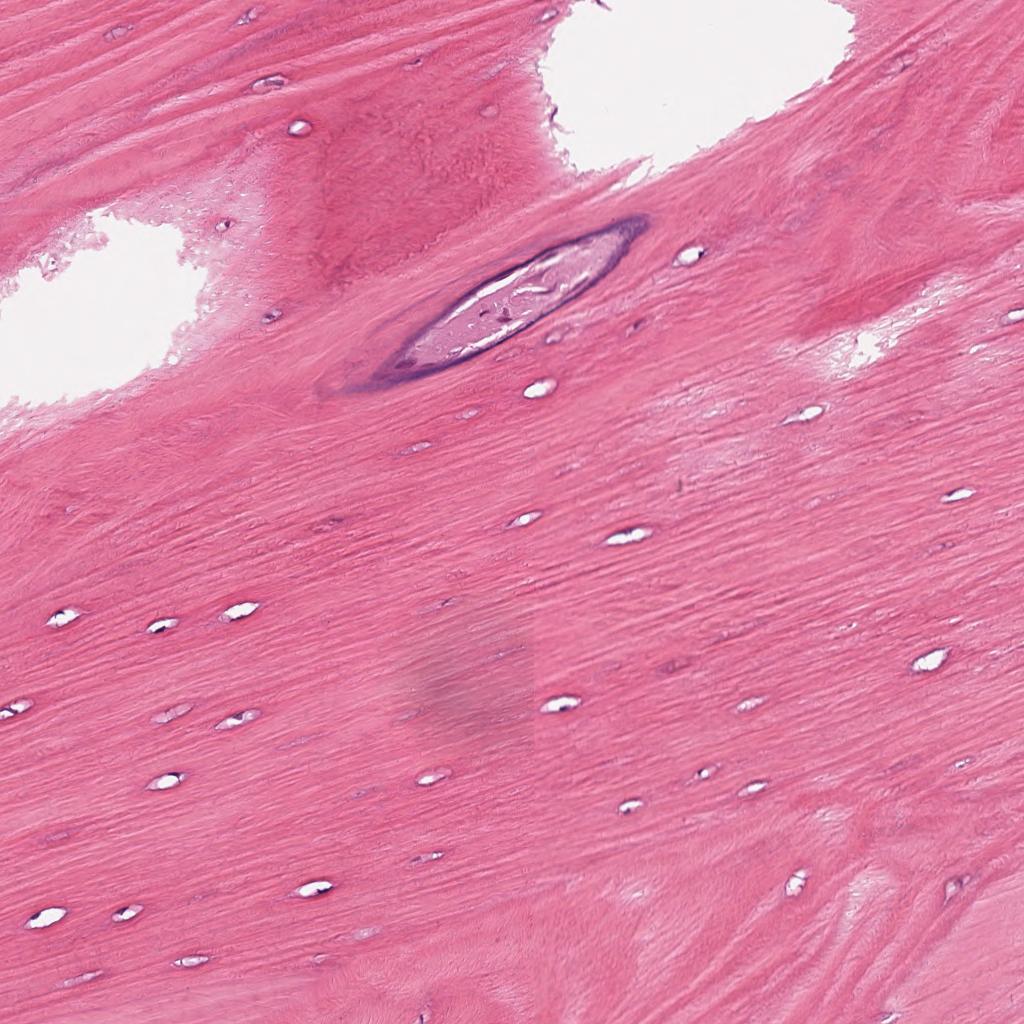
Label: Non-Tumor